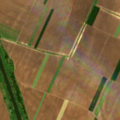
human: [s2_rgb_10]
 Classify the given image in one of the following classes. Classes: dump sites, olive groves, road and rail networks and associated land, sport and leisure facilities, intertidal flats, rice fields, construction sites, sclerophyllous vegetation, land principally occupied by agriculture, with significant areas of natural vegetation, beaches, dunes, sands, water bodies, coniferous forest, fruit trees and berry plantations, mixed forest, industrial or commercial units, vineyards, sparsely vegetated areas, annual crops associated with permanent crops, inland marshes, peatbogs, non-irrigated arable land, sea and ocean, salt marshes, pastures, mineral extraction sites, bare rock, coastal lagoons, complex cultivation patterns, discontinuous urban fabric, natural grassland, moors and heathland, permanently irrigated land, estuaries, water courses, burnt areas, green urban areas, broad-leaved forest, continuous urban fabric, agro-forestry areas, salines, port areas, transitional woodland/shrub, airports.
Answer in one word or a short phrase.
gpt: non-irrigated arable land, water courses